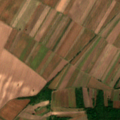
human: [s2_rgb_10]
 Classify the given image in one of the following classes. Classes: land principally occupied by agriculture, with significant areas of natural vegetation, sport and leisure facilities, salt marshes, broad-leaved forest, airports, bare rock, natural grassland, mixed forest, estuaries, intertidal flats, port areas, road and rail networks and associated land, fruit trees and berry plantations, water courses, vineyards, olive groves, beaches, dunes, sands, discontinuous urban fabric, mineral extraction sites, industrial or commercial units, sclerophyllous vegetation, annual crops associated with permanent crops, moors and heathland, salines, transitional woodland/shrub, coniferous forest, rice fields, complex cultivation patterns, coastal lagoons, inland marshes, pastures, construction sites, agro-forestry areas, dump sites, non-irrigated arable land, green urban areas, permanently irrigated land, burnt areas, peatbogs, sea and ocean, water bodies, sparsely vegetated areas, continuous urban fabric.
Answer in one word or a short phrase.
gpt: non-irrigated arable land, broad-leaved forest